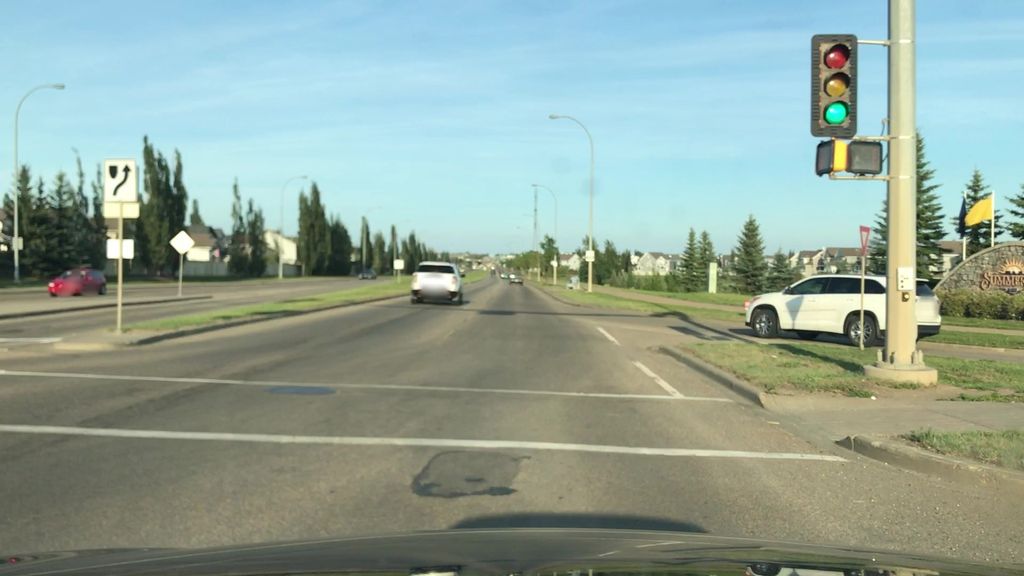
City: edmonton